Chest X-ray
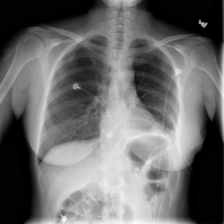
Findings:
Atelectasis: positive
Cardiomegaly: negative
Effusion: negative
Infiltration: negative
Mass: positive
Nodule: negative
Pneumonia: negative
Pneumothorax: positive
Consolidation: negative
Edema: negative
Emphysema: negative
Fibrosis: negative
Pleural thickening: negative
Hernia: negative